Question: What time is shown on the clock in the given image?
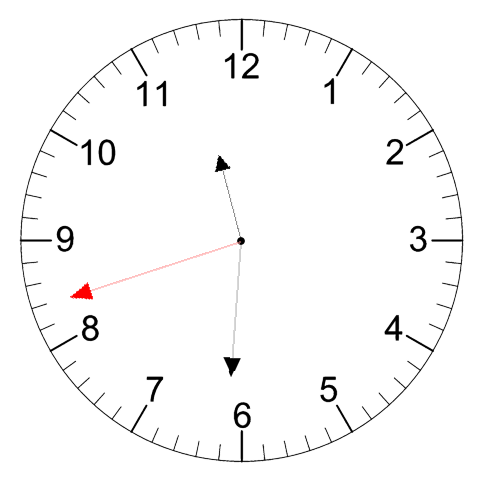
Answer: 11:30:42